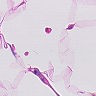
Metastatic tissue present: no